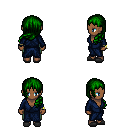
a pixel art fantasy rpg character, female body template, human, dark skin, blue robe, teal pants, green left-swept hairstyle, bracelets, gray slippers, four views (front, back, left, right), 2x2 character sprite sheet, small pixel art, hard edges, no anti-aliasing